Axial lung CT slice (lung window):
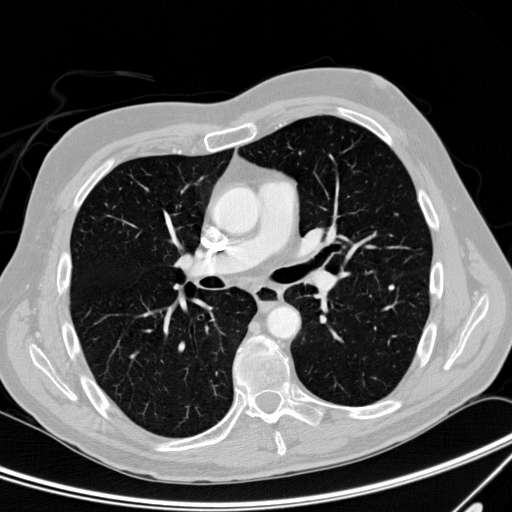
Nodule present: yes
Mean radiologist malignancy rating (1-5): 1.25